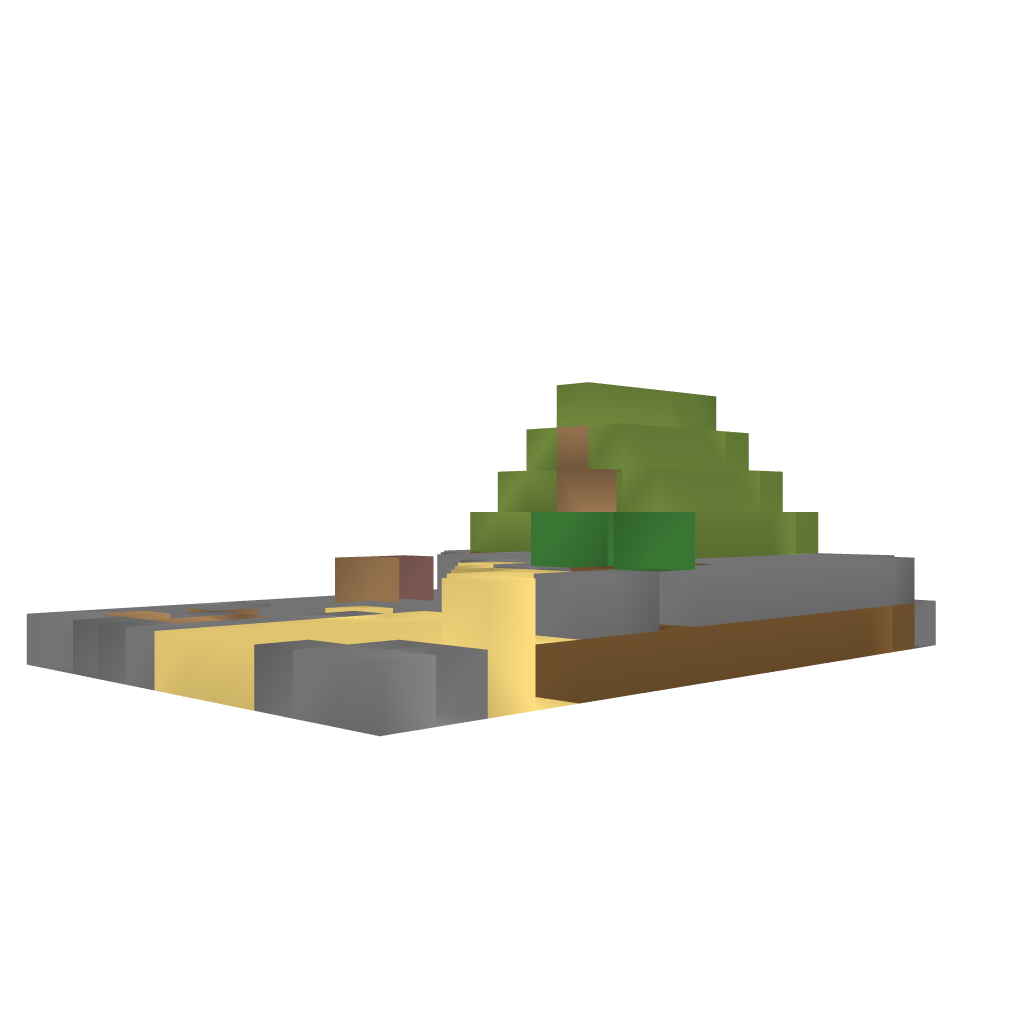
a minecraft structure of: Camping in Minecraft bad low quality